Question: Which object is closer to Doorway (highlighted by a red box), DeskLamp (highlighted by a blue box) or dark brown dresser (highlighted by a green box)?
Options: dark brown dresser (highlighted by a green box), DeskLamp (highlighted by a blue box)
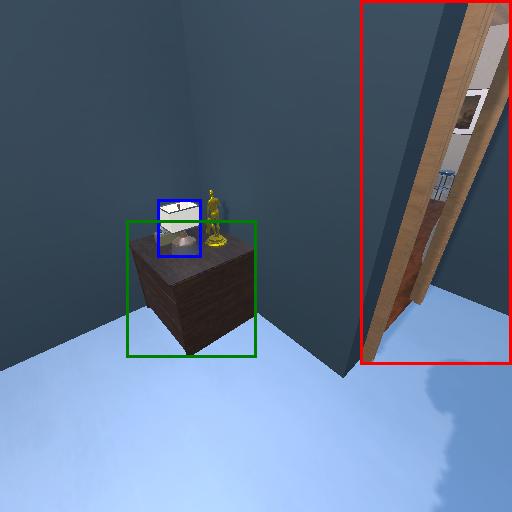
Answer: dark brown dresser (highlighted by a green box)